Interaction volume radius: 5 \u00c5
Interaction volume height: 45 \u00c5
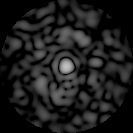
Disorder parameter: 0.7858